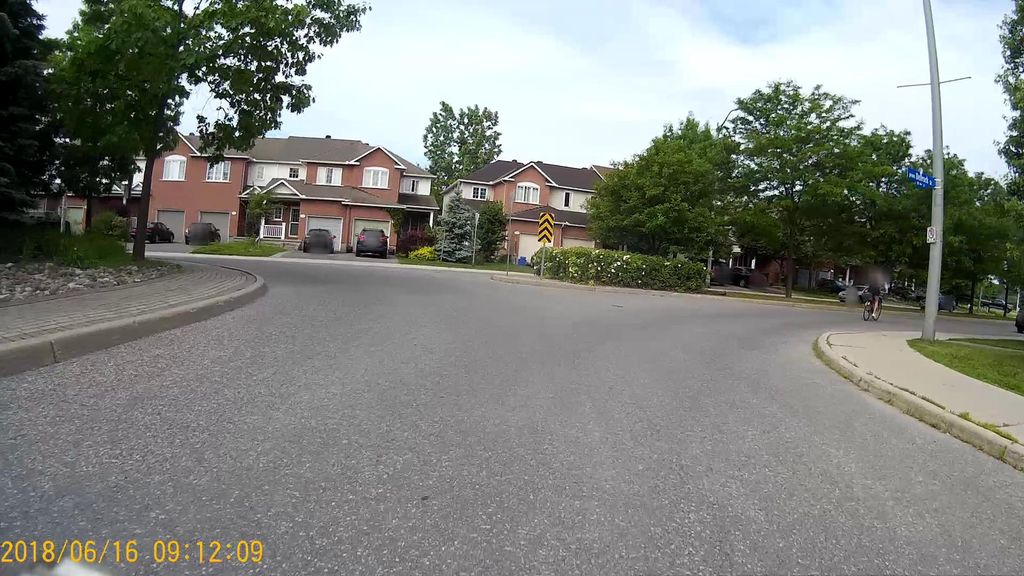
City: ottawa-gatineau